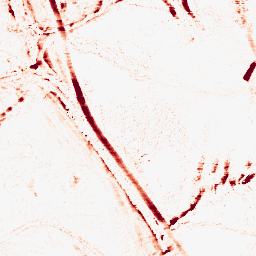
Category: morphological
Decomposition family: morphological_ellipse
Decomposition parameters: operation: opening
width: 5
height: 10
Upsampling method: quintic
Upsampling parameters: scale: 2
Upsampling scale: 2